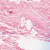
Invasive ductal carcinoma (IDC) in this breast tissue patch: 0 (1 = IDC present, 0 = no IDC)